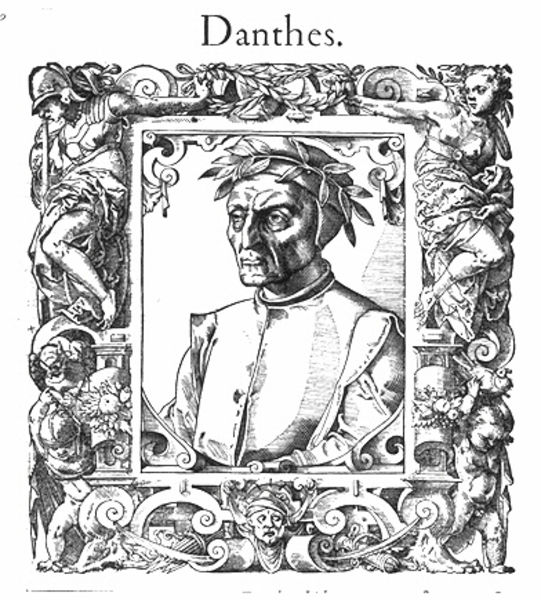
Titel: Bildnis des Dante Alighieri
Künstler: Tobias Stimmer
Institution: (Seriendruck)
Schlagwörter: blätter, dunkel, gemälde, kopf, körper, laub, mann, nackt, weiß, sitzen, brust, busen, frau, grau, hell, hintergrund, hut, mund, nase, profil, schmuck, schwarz, stirn, blick, tuch, haube, ornament, alt, hemd, jacke, kappe, mütze, augen, böse, falten, gesicht, kragen, rahmen, ärmel, bild, bildnis, hals, portrait, porträt, halbfigur, mantel, stoff, augenbrauen, brustbild, kinn, knopf, renaissance, schultern, oval, engel, putto, ranken, beine, kopfbedeckung, bein, brüste, schrift, seitlich, wangen, rahmung, düster, alter mann, backen, grafik, graphik, rand, figuren, symmetrie, dichter, streng, büste, ornamente, halbnackt, knöpfe, dünn, name, alter, hager, druck, druckgraphik, schwarz-weiß, druckgrafik, stich, soldat, schriftsteller, helm, kranz, lorbeer, lorbeerkranz, rüstung, bekleidung, rom, schnörkel, skulpturen, efeu, wangenknochen, voluten, dreiviertelporträt, oberteil, dante, putten, kupferstich, weisss, hohl, grisgrämig, vasari, cäsar, tehen, humanist, frauens, seriendruck, füchte, buchstabent, ext, rollwerk, göttliche komödie, druc, ante, lorberkranz, braust, divina commedia, danthe, lorber, verstimmt, brüstte, danthes, viten, lorbeerkranz+, griechische kunst